Interaction volume radius: 5 \u00c5
Interaction volume height: 15 \u00c5
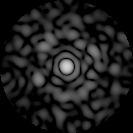
Disorder parameter: 0.8351